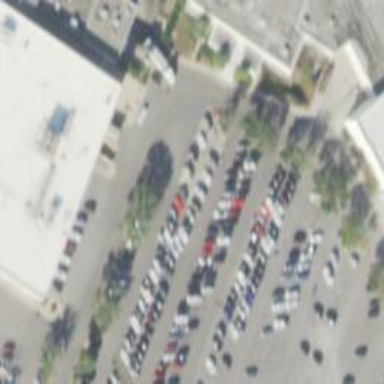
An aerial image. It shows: Parking space.